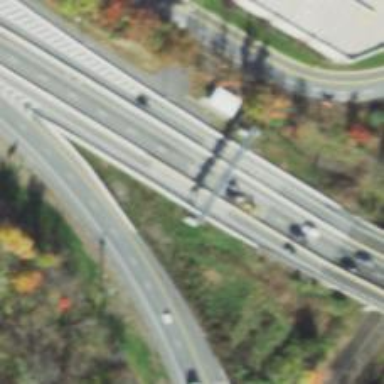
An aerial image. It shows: Toll gantry on the road.